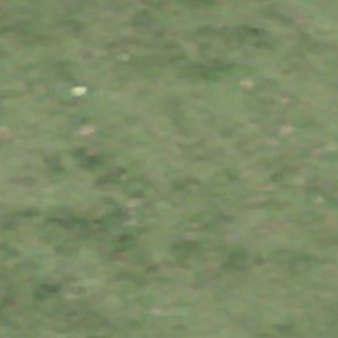
Label: other